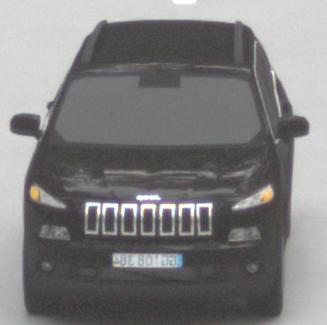
Make: Jeep
Model: Cherokee 3.2 V6 Pentastar
Detailed model: Cherokee (KL)
Model produced from: 2014/07
Model produced until: 2015/07
Doors: 5
Color: black
Road condition: dry road
Daytime: sunrise or sunset
Contrast: medium contrast